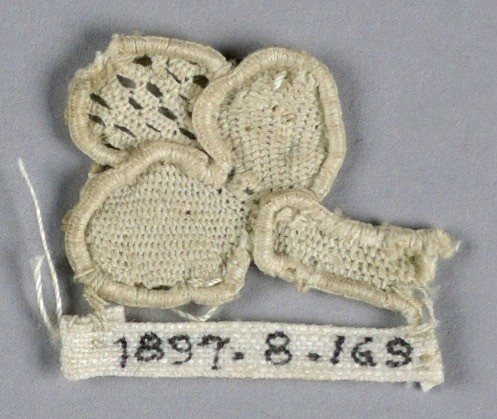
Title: Fragment
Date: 17th century
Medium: linen Technique: needle lace
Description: Fragment of raised lace with a tiny trefoil bud and open-work tip.